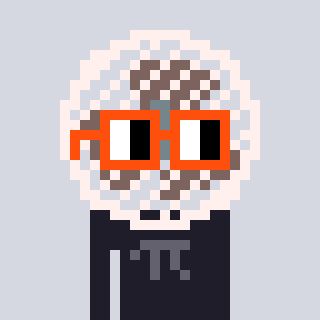
a pixel art character with square orange glasses, a fan-shaped head and a grayscale-colored body on a cool background